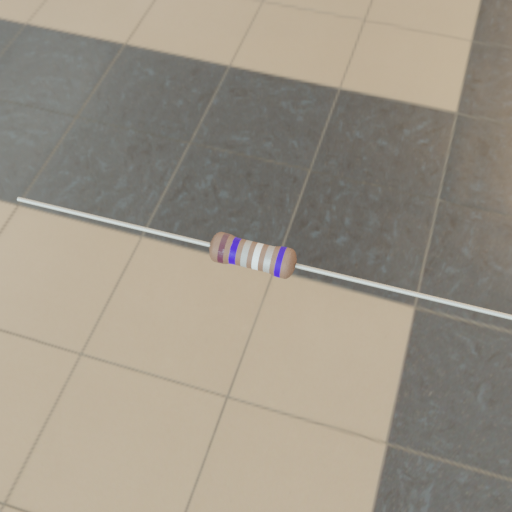
Resistor colour bands (in order): brown, blue, silver, white, silver, blue